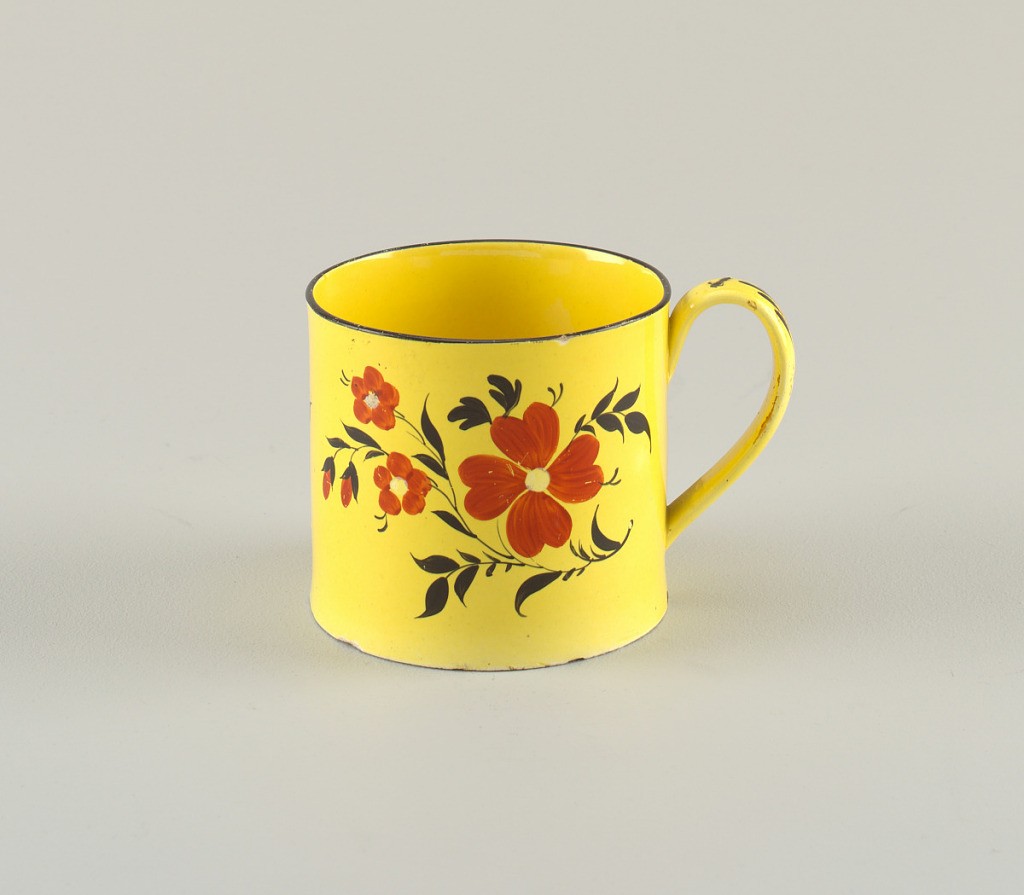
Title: Mug
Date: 18th–mid-19th century
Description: Poly-chromed border